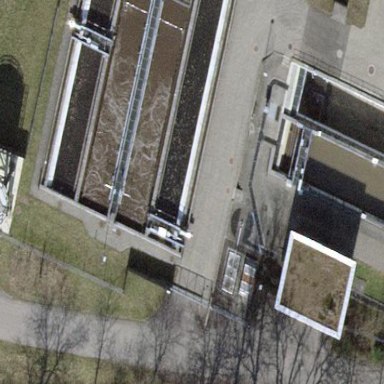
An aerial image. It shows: Body of wastewater.